Question: just nondrying if I can achieve same look as this word table in asp.net. I know about gridView but I really want a controller to give me more flexibility when view the data from SQL server
just I want some advice in how to design same look

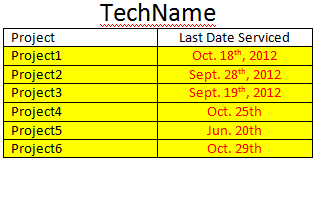
Answer: Use a ListView with an itemtemplate. Then you can simply create it as an HTML table.
<URL>